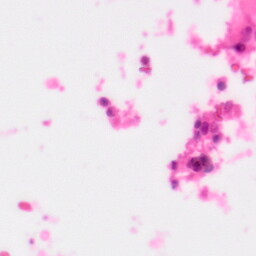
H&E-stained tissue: Colon